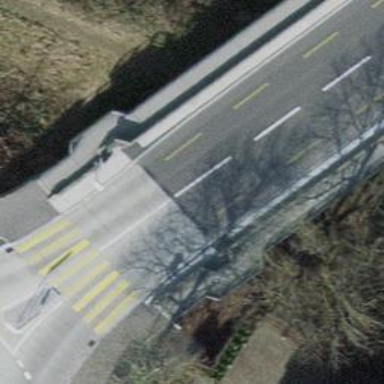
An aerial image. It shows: Primary highway bridge with concrete surface. It has separate cycleway lane and sidewalk.